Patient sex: M
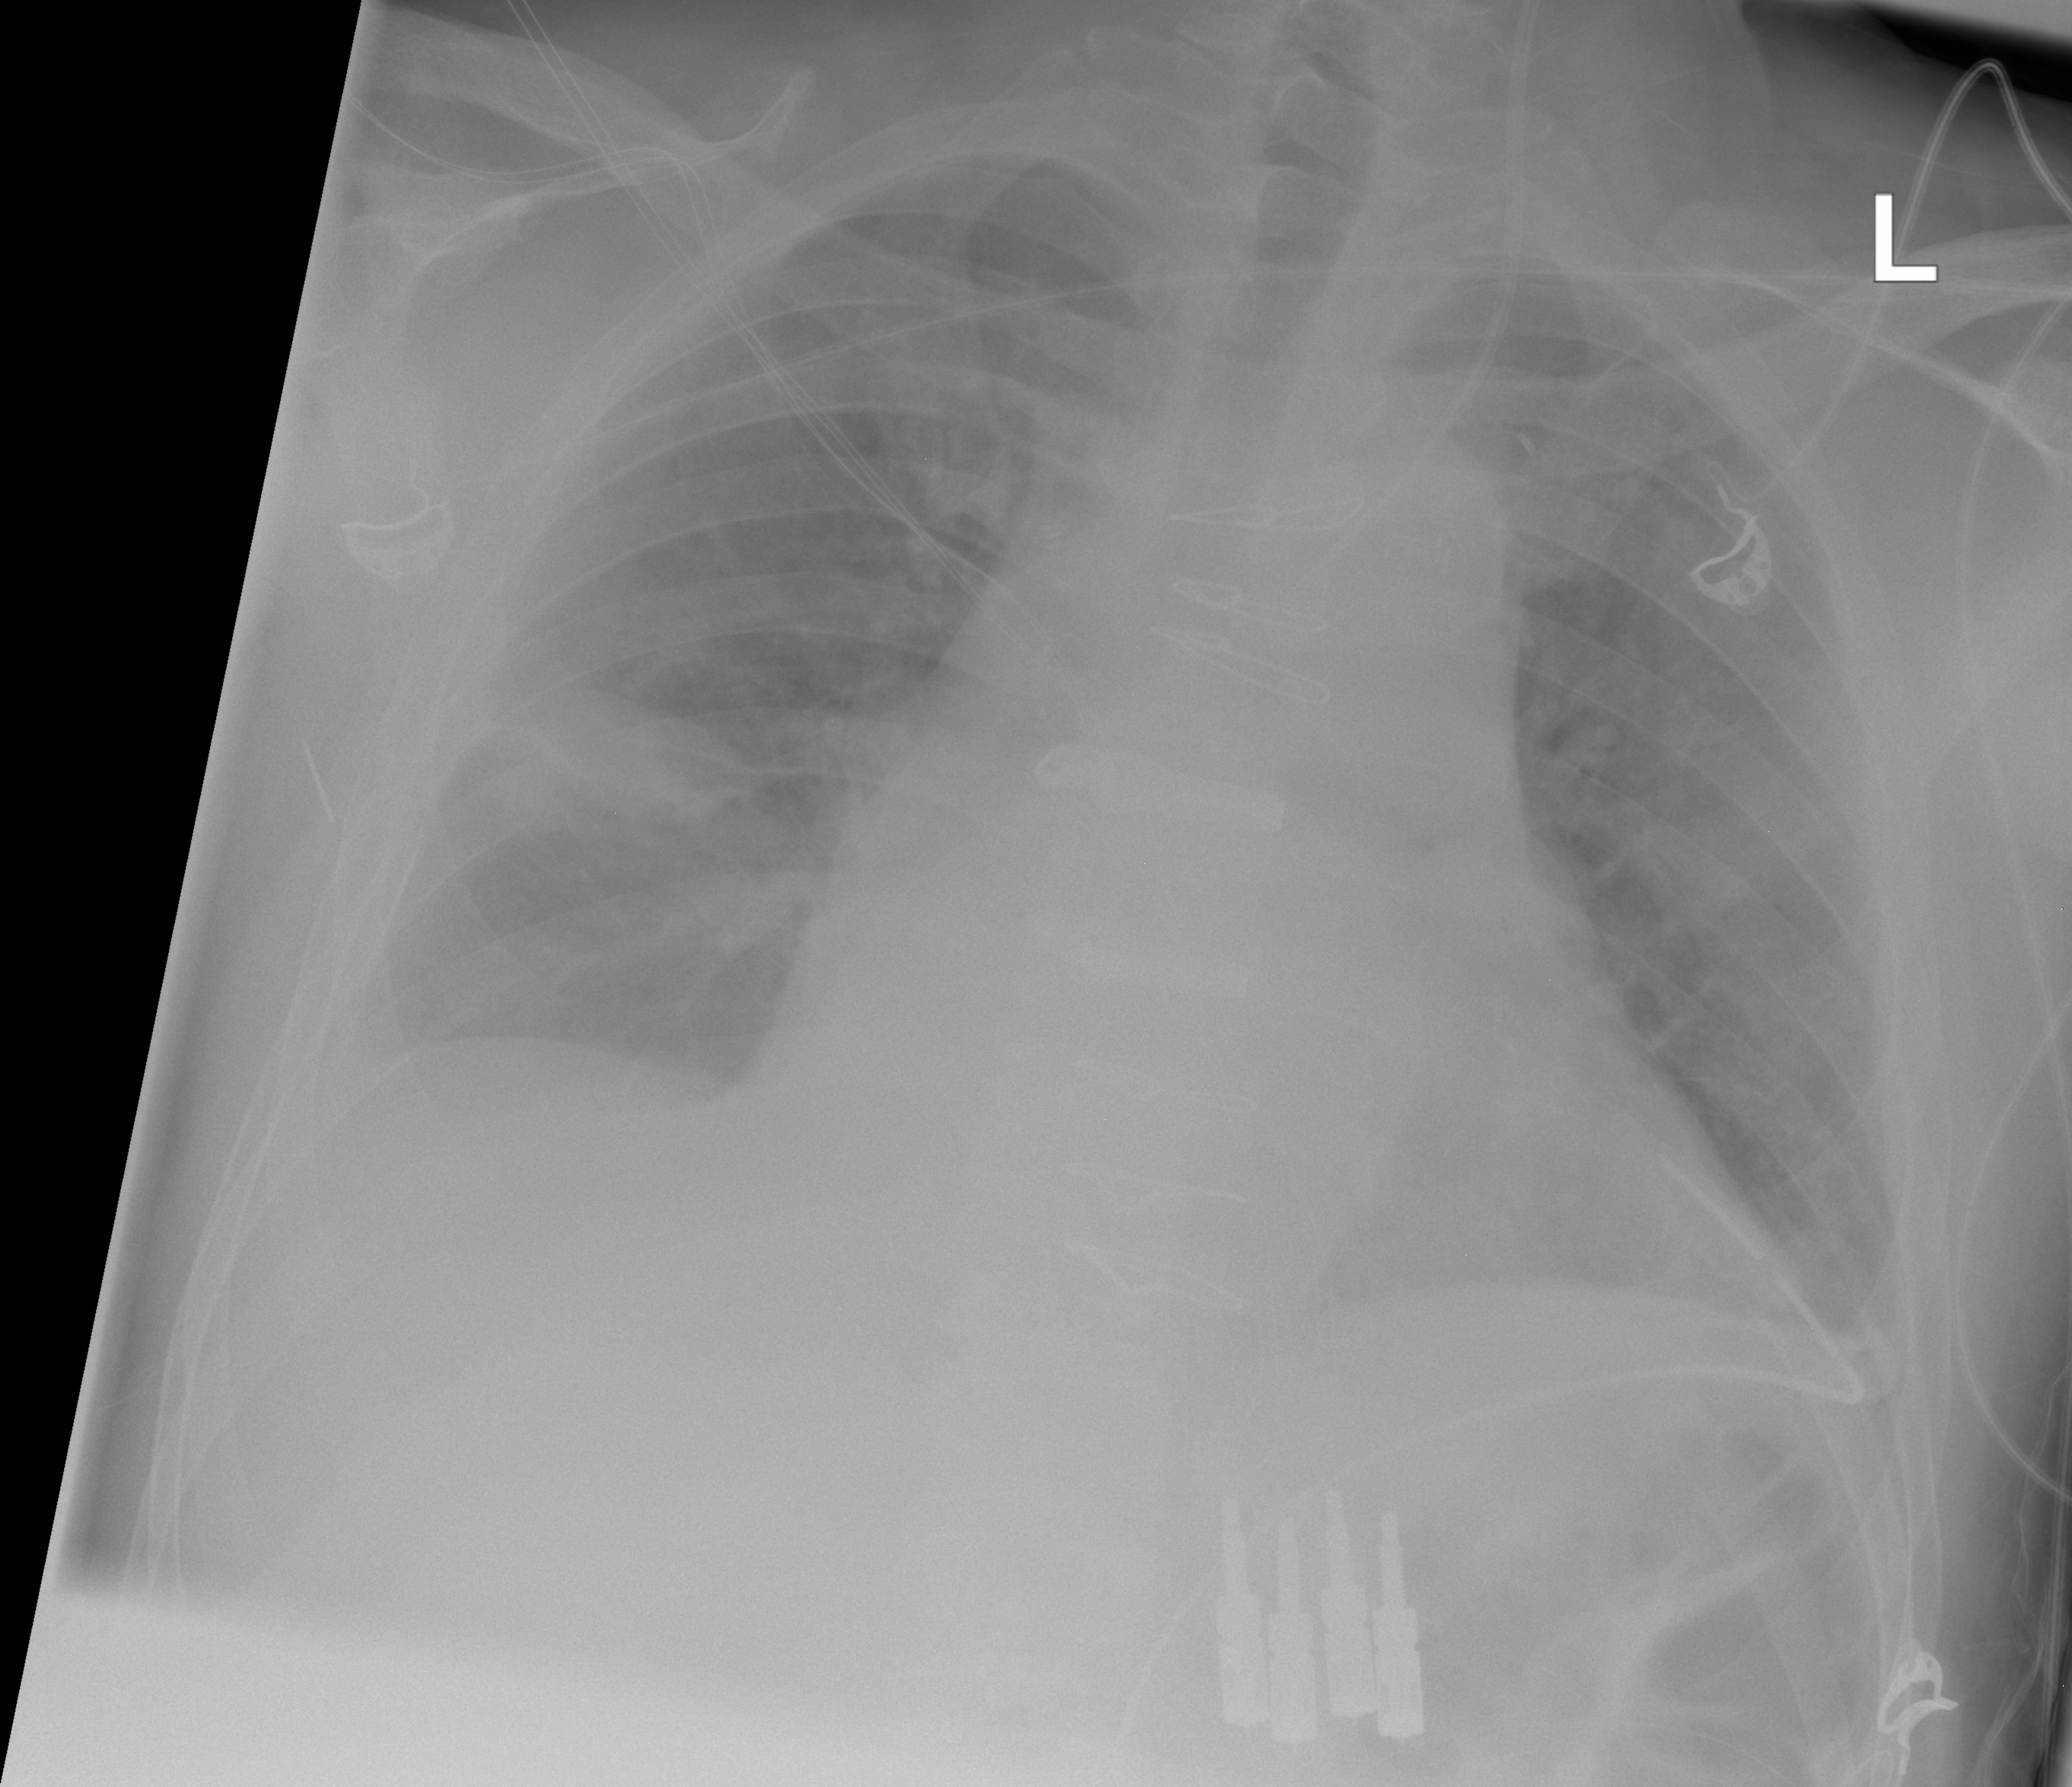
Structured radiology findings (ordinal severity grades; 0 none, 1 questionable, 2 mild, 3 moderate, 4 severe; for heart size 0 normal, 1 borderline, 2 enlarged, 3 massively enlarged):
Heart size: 2
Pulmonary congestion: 2
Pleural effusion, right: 2
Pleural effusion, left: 0
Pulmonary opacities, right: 0
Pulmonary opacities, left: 0
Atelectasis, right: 2
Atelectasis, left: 1